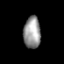
Tissue: prostate
Cell type: T cells
Senescence score: 0.33
Nuclear area (px): 536
Mean DAPI intensity: 150.22